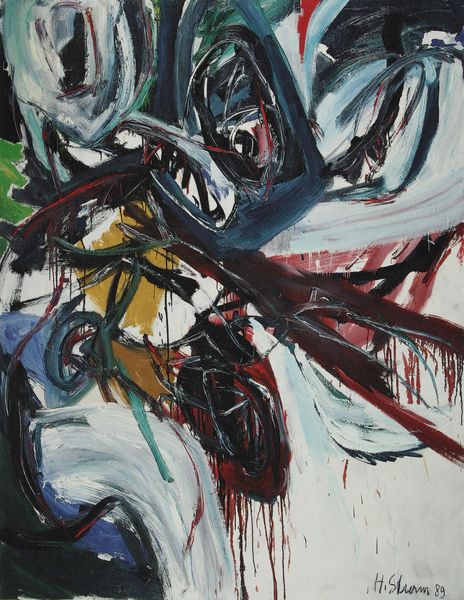
Künstler: Helmut Sturm
Institution: unbekannt
Schlagwörter: blau, weiß, gelb, grün, blumen, bunt, orange, schwarz, rot, muster, abstrakt, farbe, formen, linien, sturm, striche, form, action, painting, drip